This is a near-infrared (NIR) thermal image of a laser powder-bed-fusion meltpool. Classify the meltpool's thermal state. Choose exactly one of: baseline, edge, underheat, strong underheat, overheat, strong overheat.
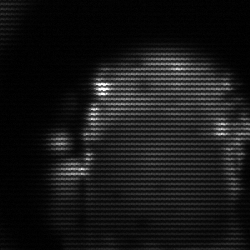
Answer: baseline